Question: Hi I'm new to python and opencv. I've got this image:
I'm trying to crop the greyscale images from the picture. At the moment, the code finds the biggest bounding box i.e. the top right image and then crops it. What I want to do is find all the greyscale images even if there are more than 4 in the picture and crop all of them. I'm thinking of using a loop to do it but I don't want to set a loop where it finds the largest bounding boxes 4 times and then stops as other images that I'm processing would have more than 4 images in it. Any help would be greatly appreciated!
'''
import cv2
import numpy as np
# load image
img = cv2.imread('multi.png')
gray = cv2.cvtColor(img, cv2.COLOR_BGR2GRAY) # convert to grayscale
# threshold to get just the signature (INVERTED)
retval, thresh_gray = cv2.threshold(gray, thresh=100, maxval=255, type=cv2.THRESH_BINARY_INV)
image, contours, hierarchy = cv2.findContours(thresh_gray,cv2.RETR_LIST, cv2.CHAIN_APPROX_SIMPLE)
# Find object with the biggest bounding box
mx = (0,0,0,0) # biggest bounding box so far
mx_area = 0
for cont in contours:
x,y,w,h = cv2.boundingRect(cont)
area = w*h
if area > mx_area:
mx = x,y,w,h
mx_area = area
x,y,w,h = mx
# Find object with the biggest bounding box
mx = (0,0,0,0) # biggest bounding box so far
mx_area = 0
for cont in contours:
x,y,w,h = cv2.boundingRect(cont)
area = w*h
if area > mx_area:
mx = x,y,w,h
mx_area = area
x,y,w,h = mx
# Output to files
roi=img[y:y+h,x:x+w]
cv2.imwrite('Image_crop.jpg', roi)
cv2.rectangle(img,(x,y),(x+w,y+h),(200,0,0),2)
cv2.imwrite('Image_cont.jpg', img)
'''
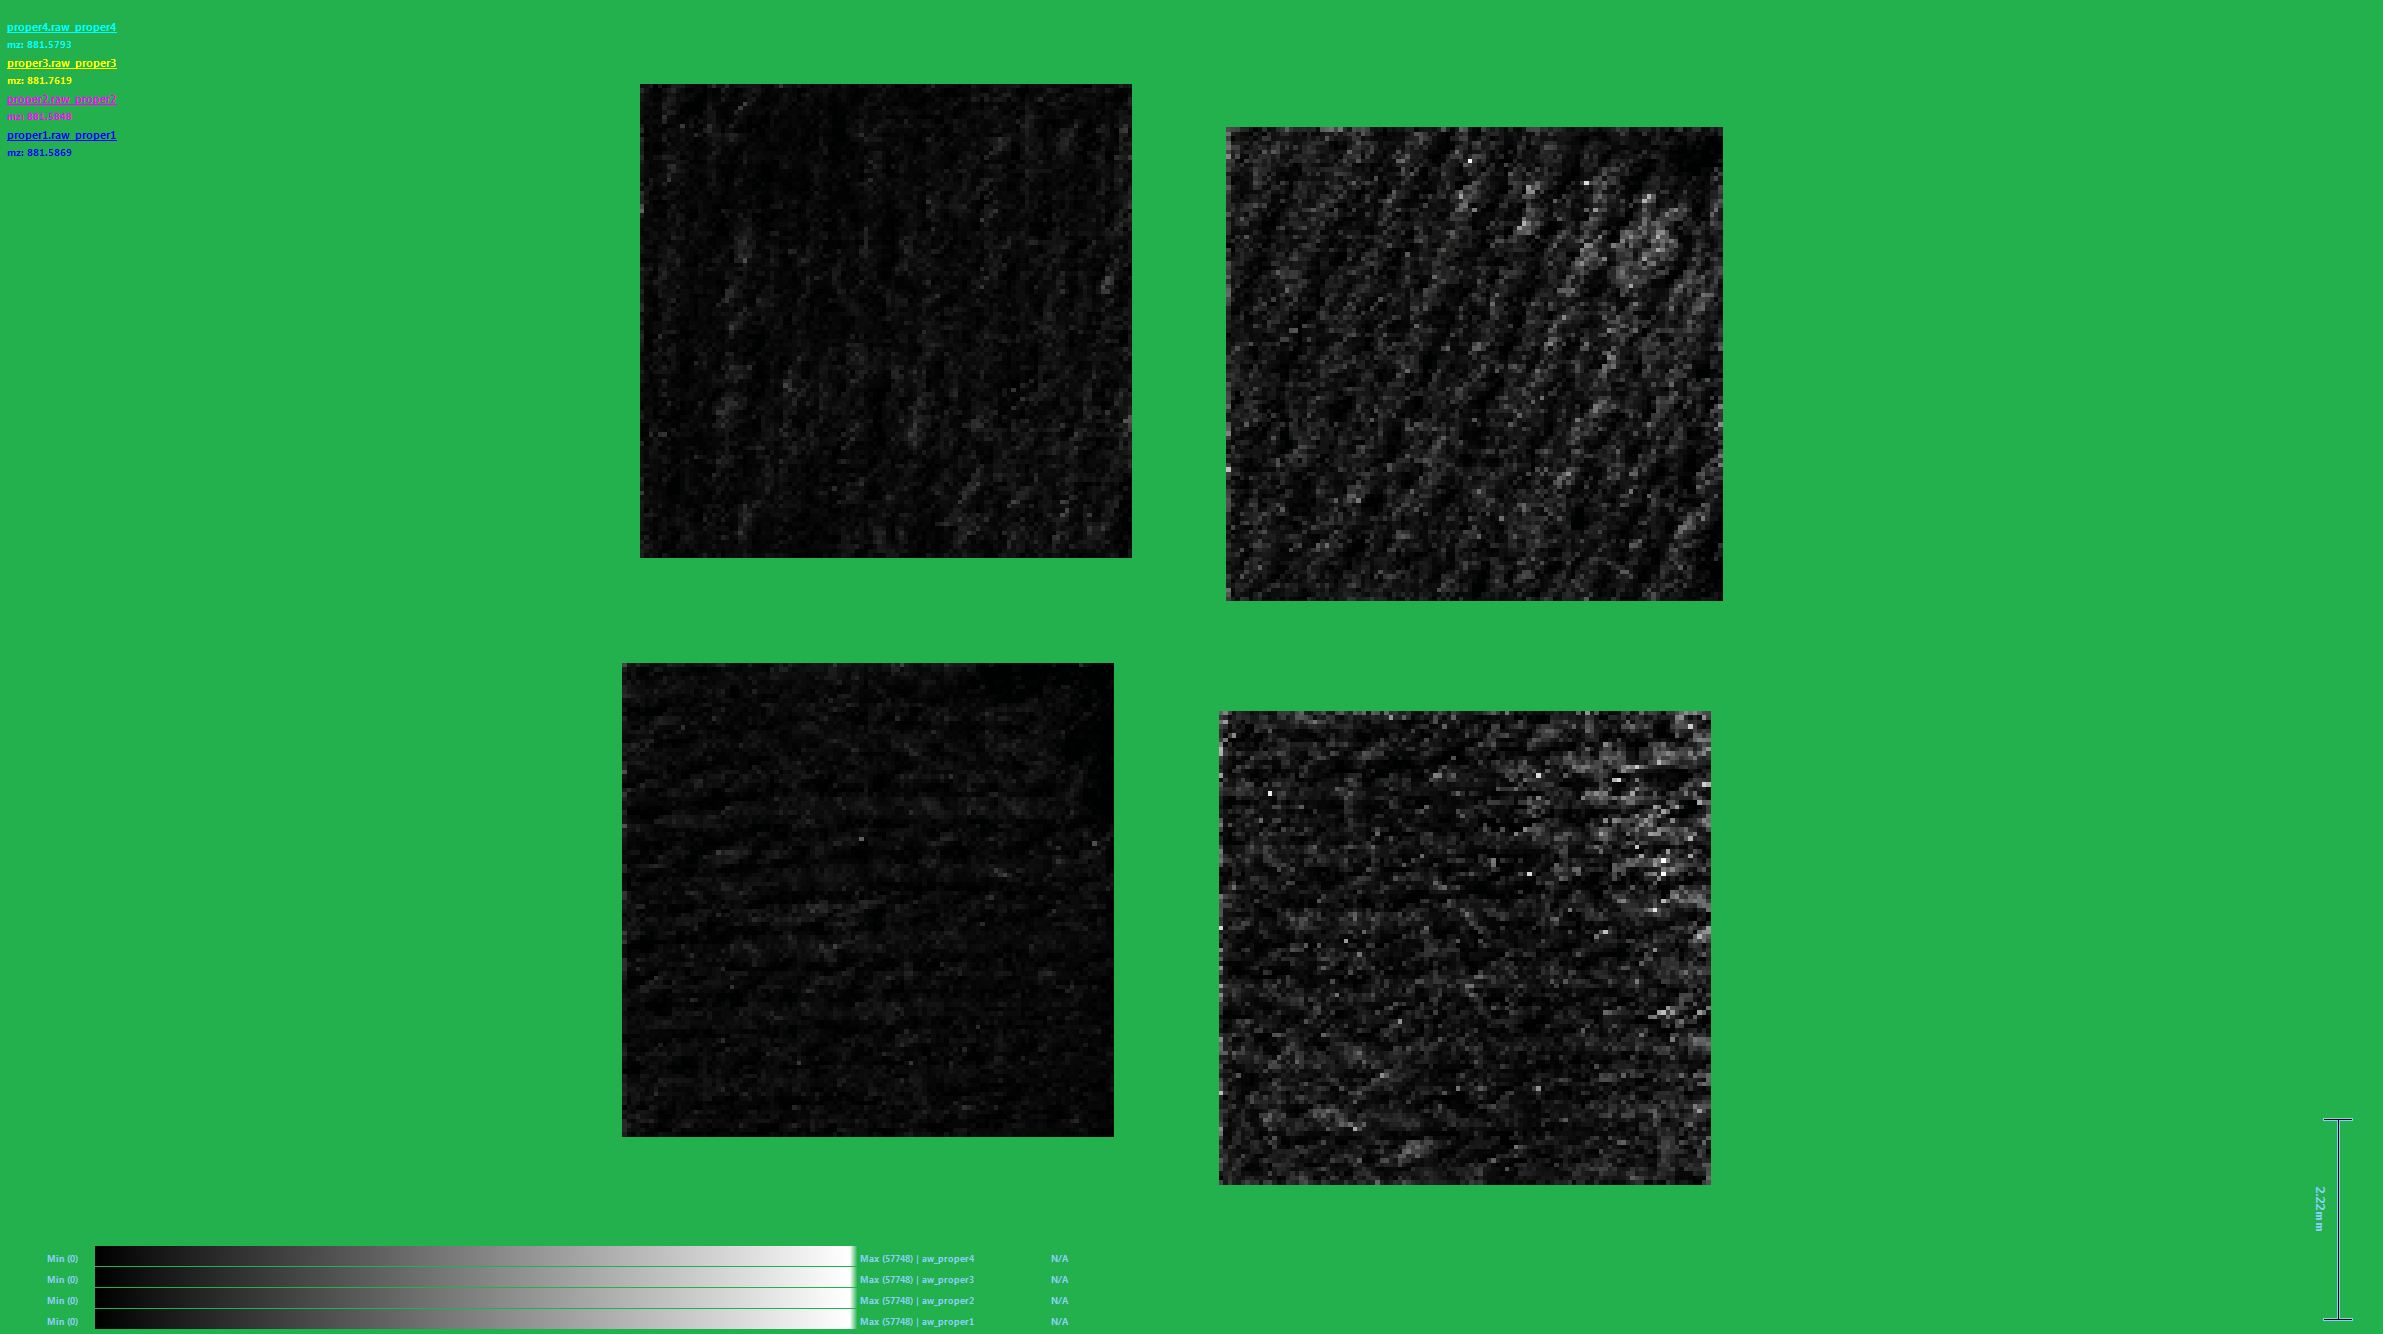
Answer: I have elaborated my comment.
In the code provided by you, the contours are found using 'cv2.RETR_LIST' which every possible contour in the image including those present within contours. I have used 'cv2.RETR_EXTERNAL' which ignores those contours within other contours.
'''
image = cv2.imread(r'C:\Users\Desktop\g.png')
gray = cv2.cvtColor(image, cv2.COLOR_BGR2GRAY)
retval, thresh_gray = cv2.threshold(gray, thresh=100, maxval=255, \
type=cv2.THRESH_BINARY_INV)
cv2.imshow('thresh_gray.png', thresh_gray)
image, contours, hierarchy = cv2.findContours(thresh_gray,cv2.RETR_EXTERNAL, cv2.CHAIN_APPROX_SIMPLE)
for i, c in enumerate(contours):
if cv2.contourArea(c) > 10000:
x, y, w, h = cv2.boundingRect(c)
roi = image[y :y + h, x : x + w ]
cv2.imshow('Region_{}.jpg'.format(i), roi)
cv2.waitKey(0)
cv2.destroyAllWindows()
'''